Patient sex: M
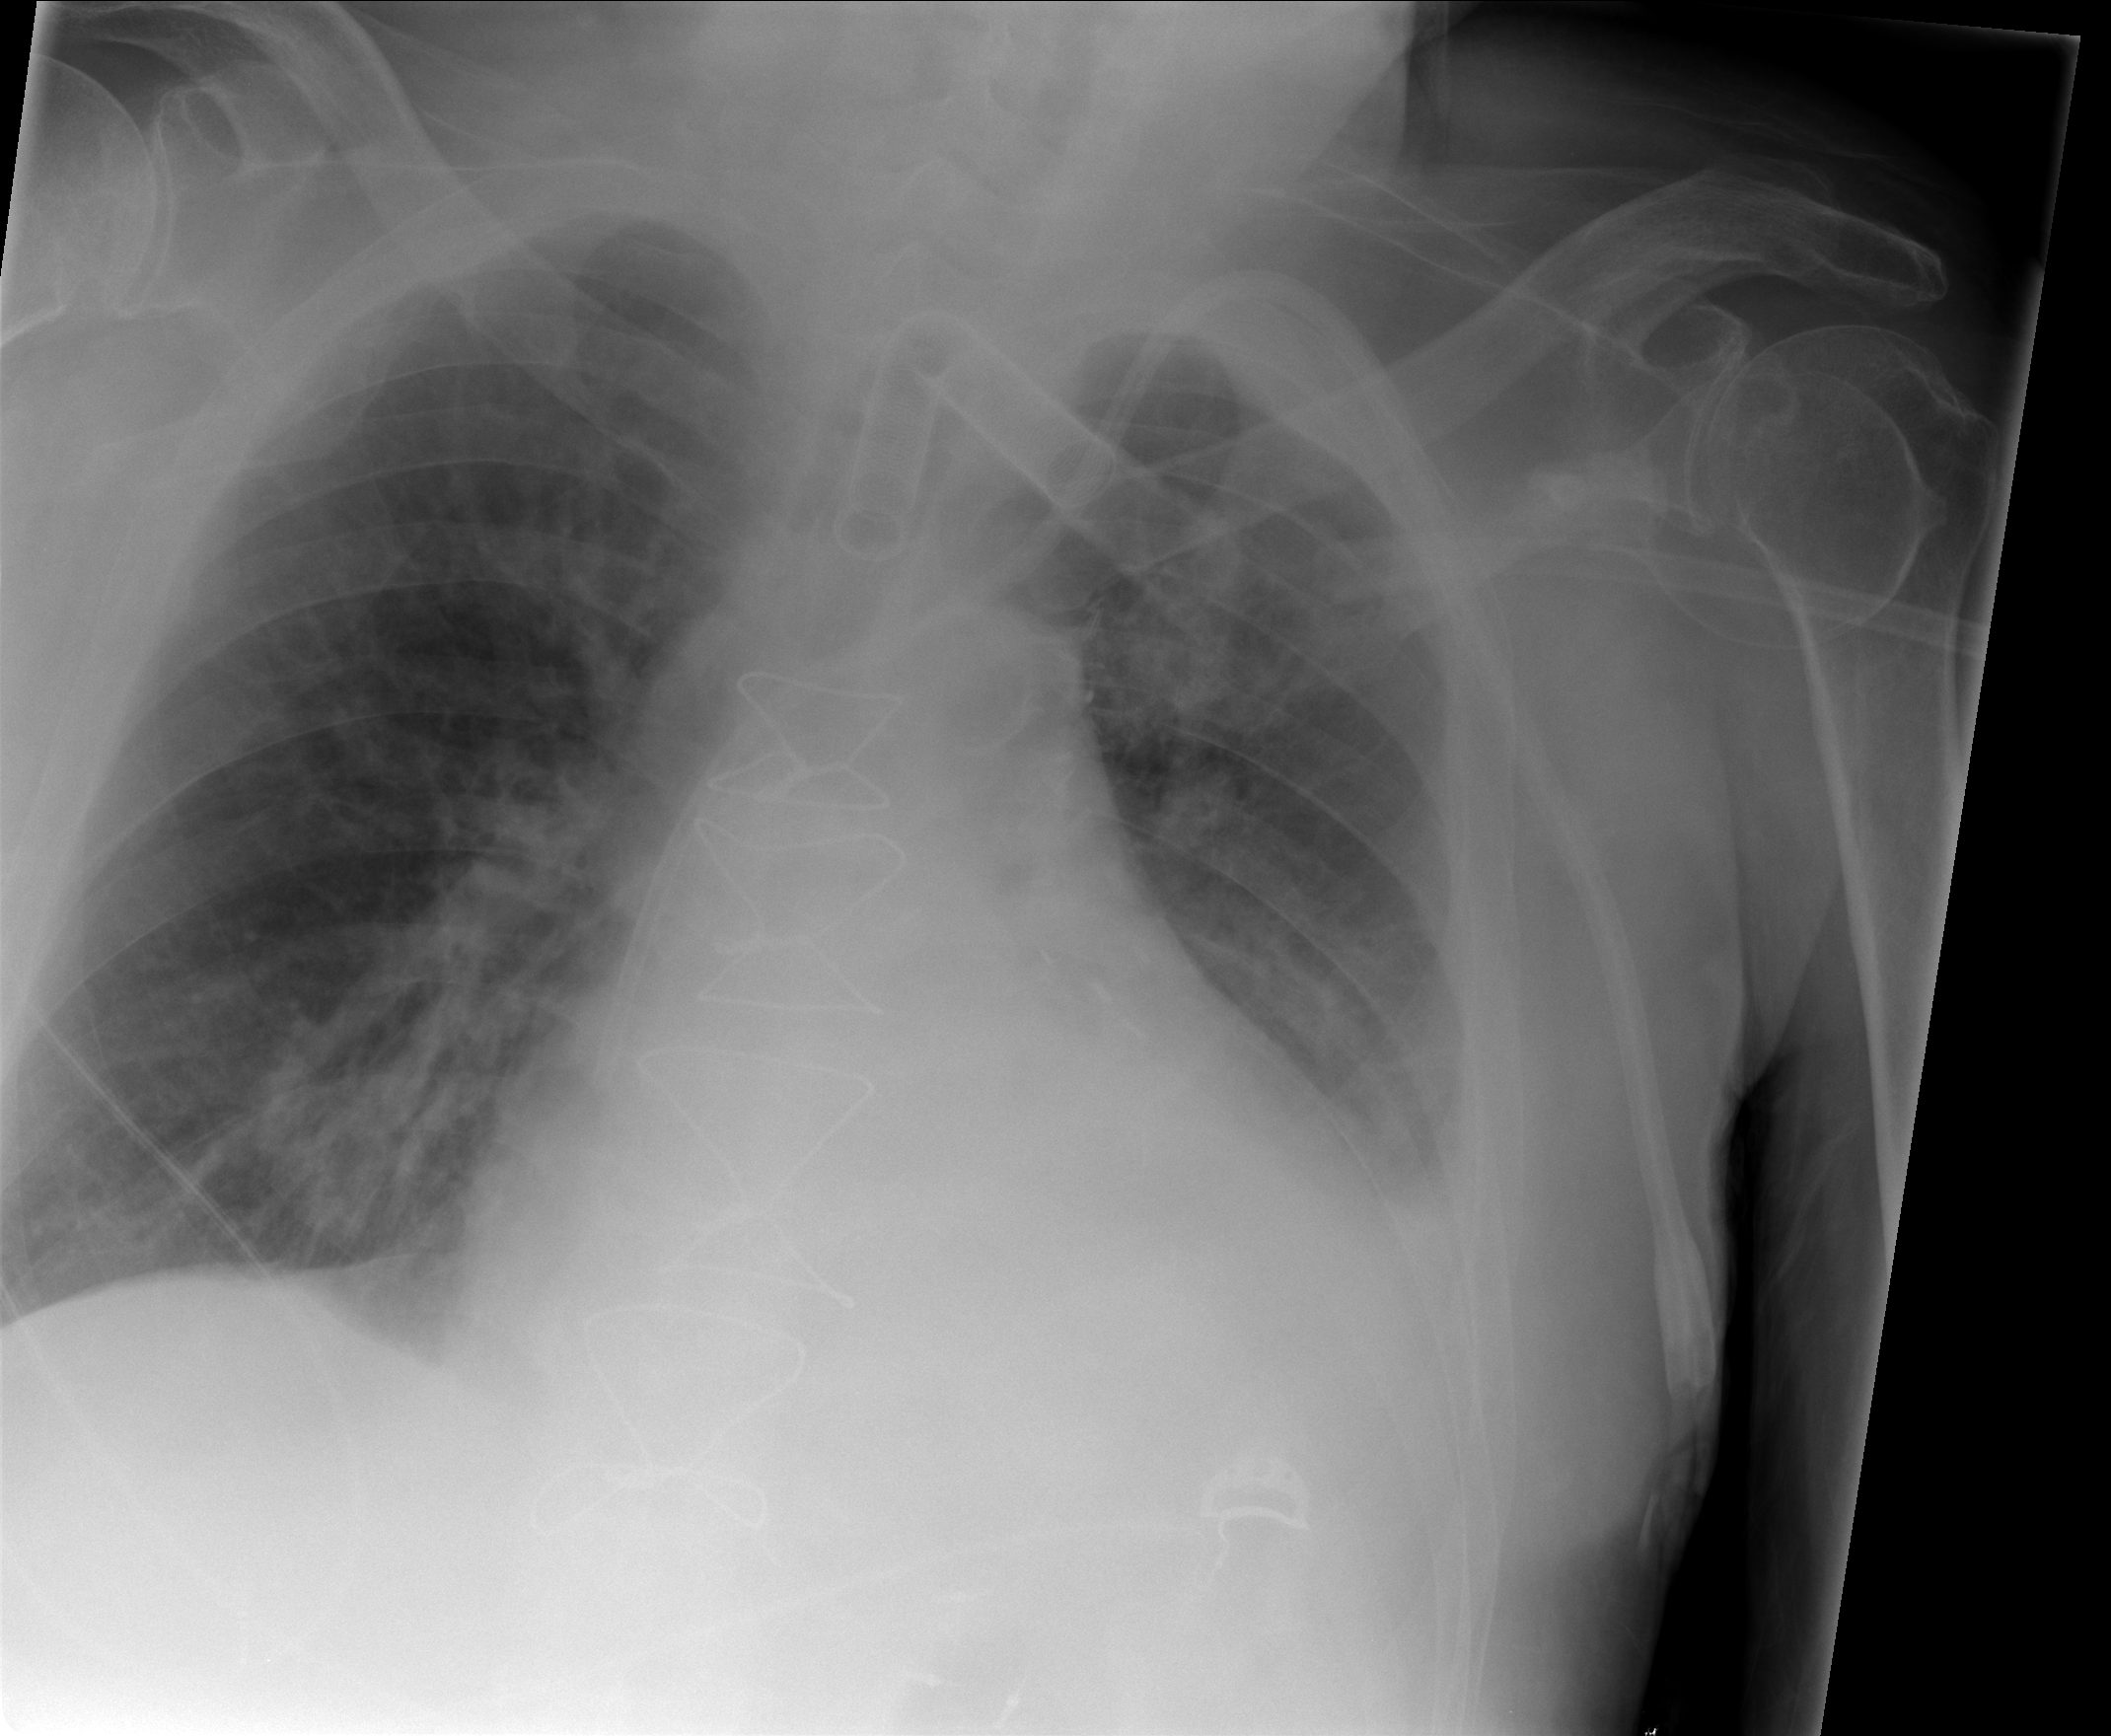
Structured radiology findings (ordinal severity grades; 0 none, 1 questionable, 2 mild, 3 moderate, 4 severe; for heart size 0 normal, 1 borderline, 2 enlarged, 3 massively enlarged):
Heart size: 2
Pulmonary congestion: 2
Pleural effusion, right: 0
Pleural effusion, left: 2
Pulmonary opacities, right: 2
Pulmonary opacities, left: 2
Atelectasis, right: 2
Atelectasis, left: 2